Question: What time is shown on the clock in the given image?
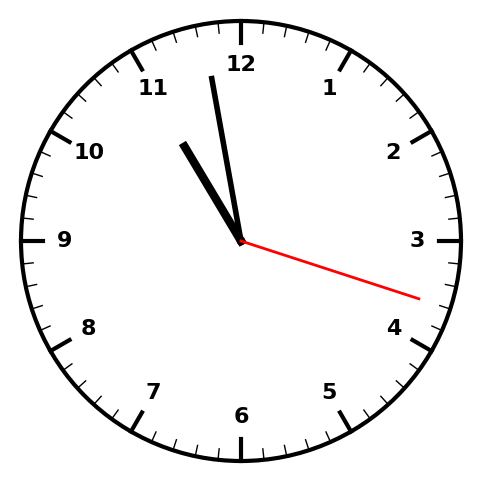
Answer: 10:58:18